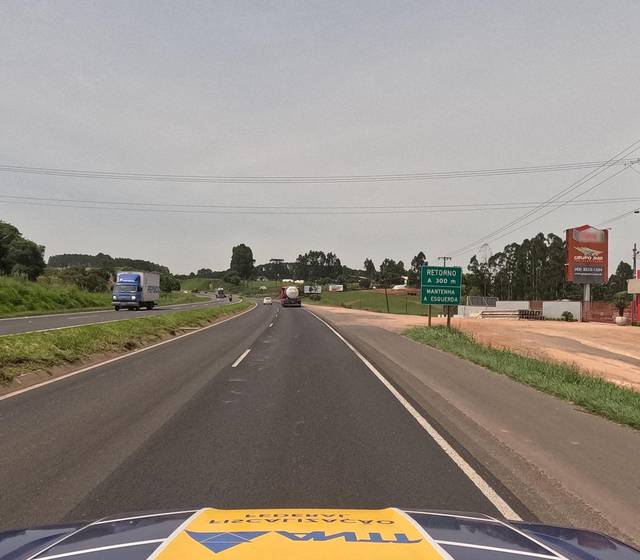
Region: Brazil
Coordinates: -24.822, -50.02